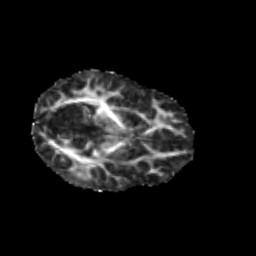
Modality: FA
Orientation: axial
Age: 7
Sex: female
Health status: healthy